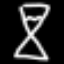
Label: hourglass